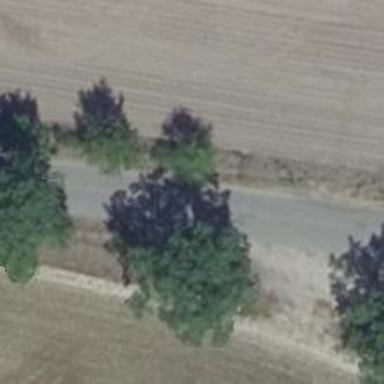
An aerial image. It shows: Row of deciduous broadleaved trees.